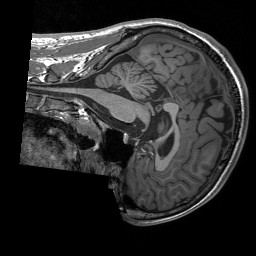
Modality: T1w
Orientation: sagittal
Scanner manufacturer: siemens
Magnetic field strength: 3 T
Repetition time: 1.76 s
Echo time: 0.0022 s